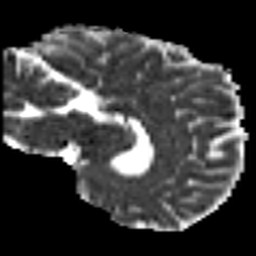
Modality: MD
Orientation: sagittal
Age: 36
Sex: female
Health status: healthy
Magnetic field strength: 3 T
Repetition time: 8.4 s
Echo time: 0.0926 s